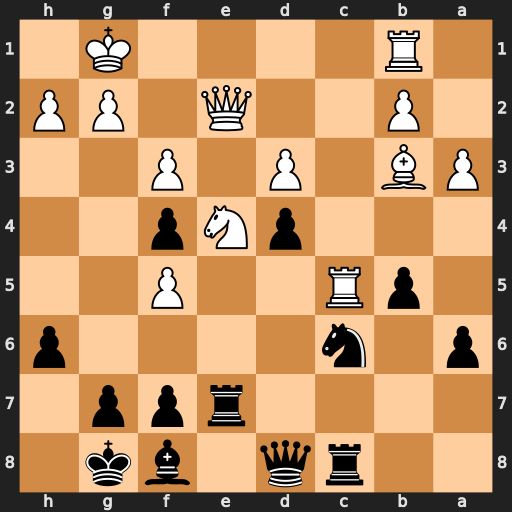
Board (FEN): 2rq1bk1/4rpp1/p1n4p/1pR2P2/3pNp2/PB1P1P2/1P2Q1PP/1R4K1
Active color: b
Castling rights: -
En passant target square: -
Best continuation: Rxe4 Qxe4 Bxc5